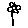
Label: flower